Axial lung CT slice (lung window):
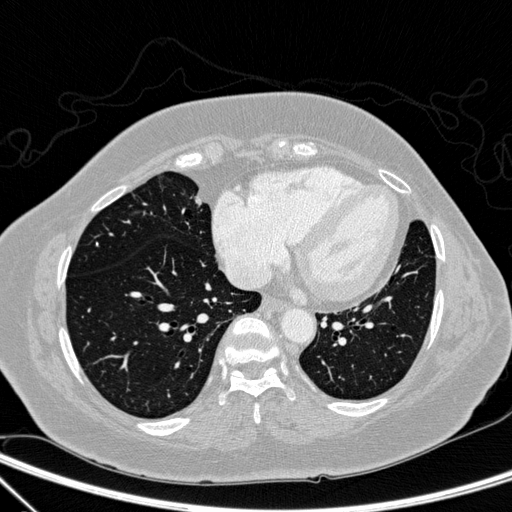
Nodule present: no